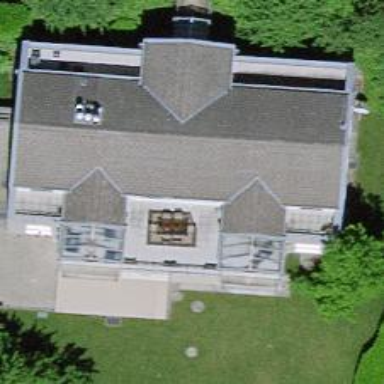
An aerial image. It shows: Residential building.